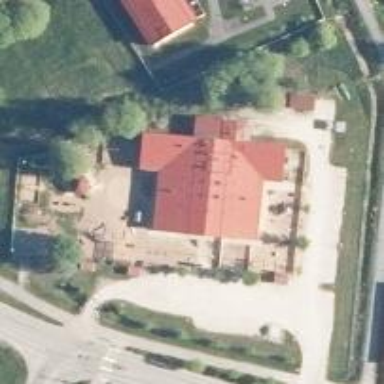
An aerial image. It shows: Kindergarten.